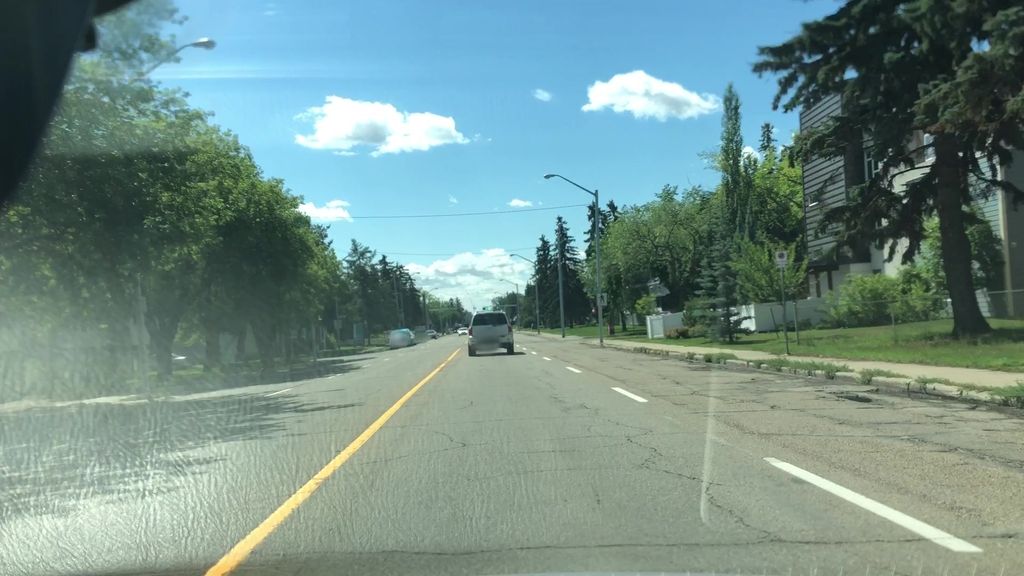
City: edmonton